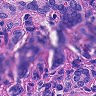
Metastatic tissue present: yes